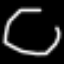
Label: octagon